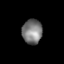
Tissue: lung
Cell type: Epithelial cells
Senescence score: 0.2335
Nuclear area (px): 482
Mean DAPI intensity: 122.838